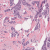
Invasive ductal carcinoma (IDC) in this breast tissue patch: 1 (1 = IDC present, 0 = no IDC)